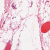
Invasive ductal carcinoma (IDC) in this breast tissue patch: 0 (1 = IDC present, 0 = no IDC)